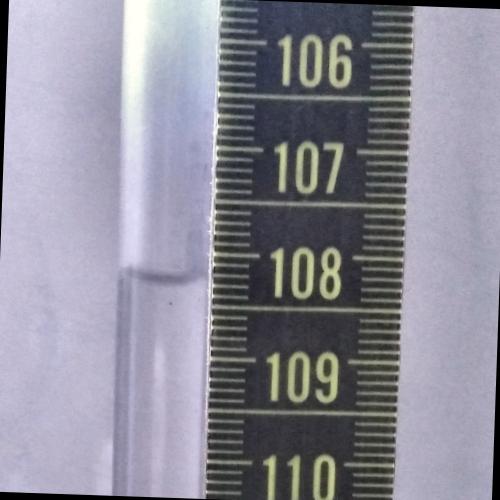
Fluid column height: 108.2 cm